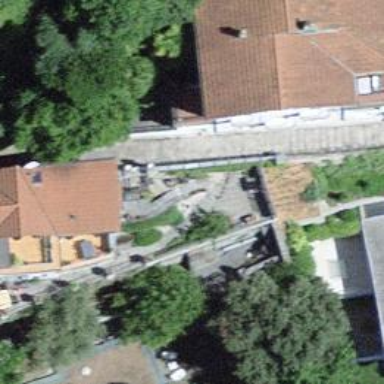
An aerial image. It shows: Building passage tunnel with steps as road.